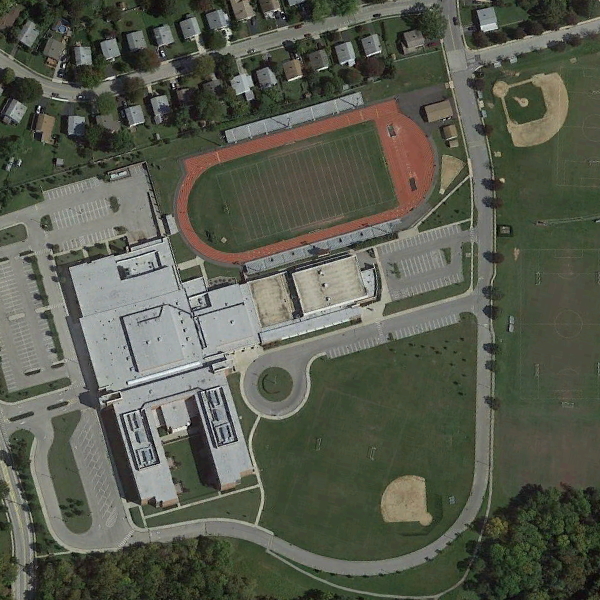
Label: School